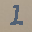
Label: 1